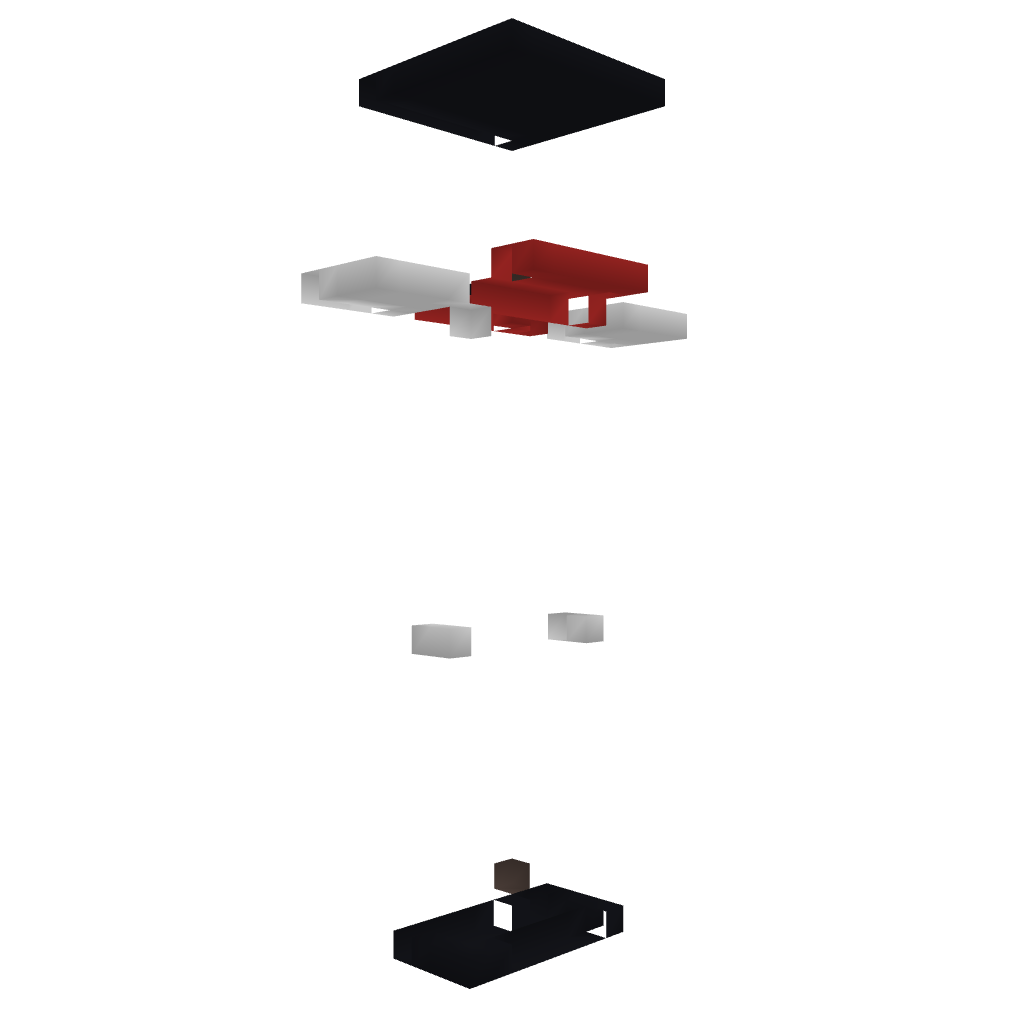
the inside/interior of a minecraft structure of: Mongol Statue